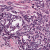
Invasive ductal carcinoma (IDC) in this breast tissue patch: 1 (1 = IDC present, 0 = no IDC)